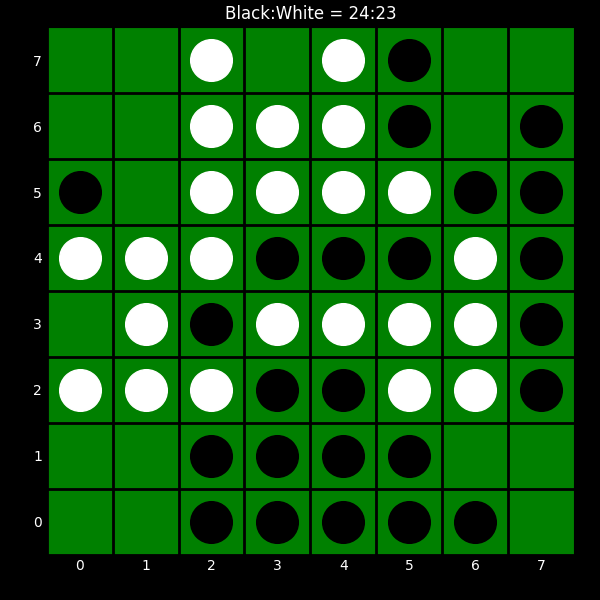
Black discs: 24
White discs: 23